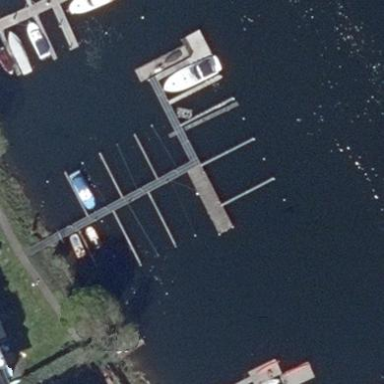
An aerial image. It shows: Man-made pier.